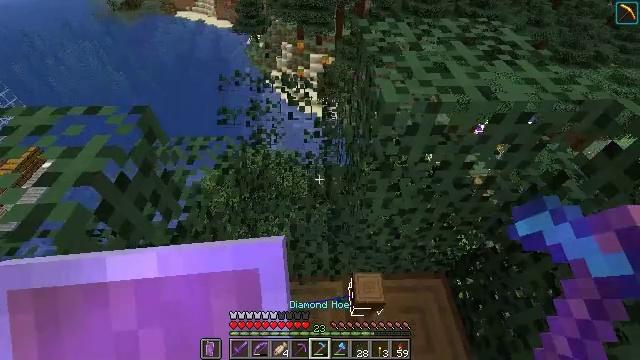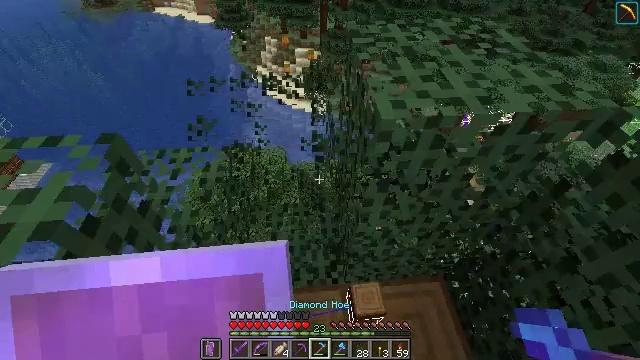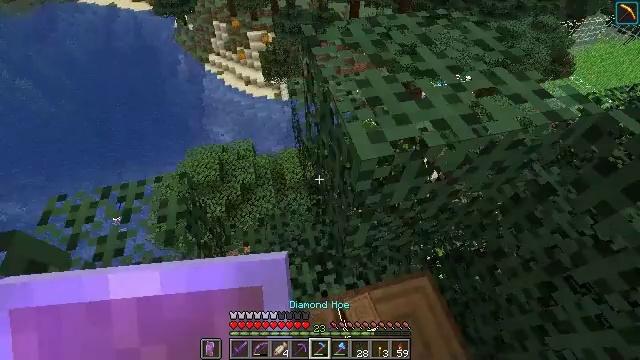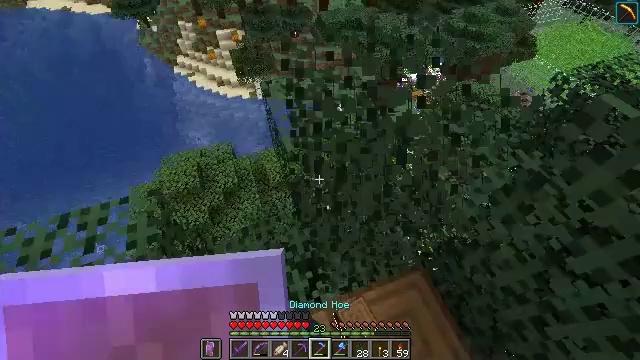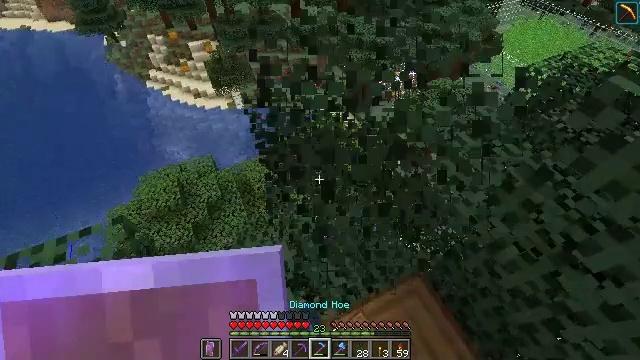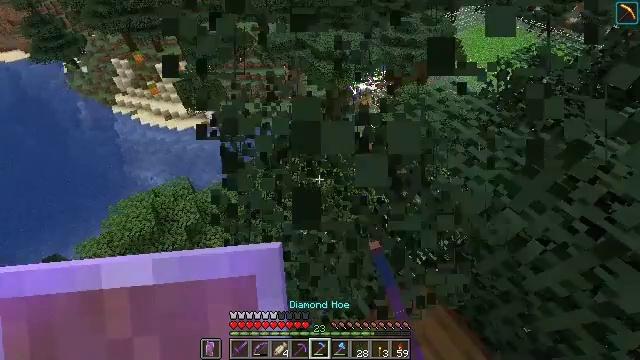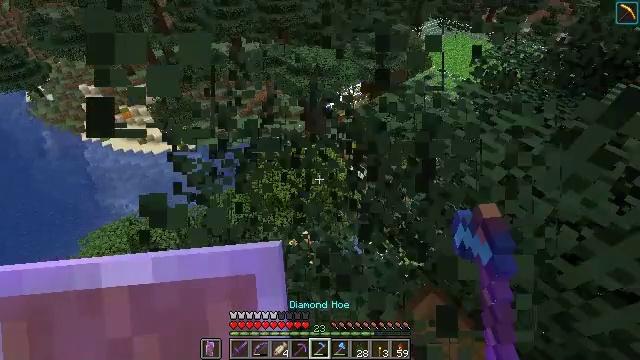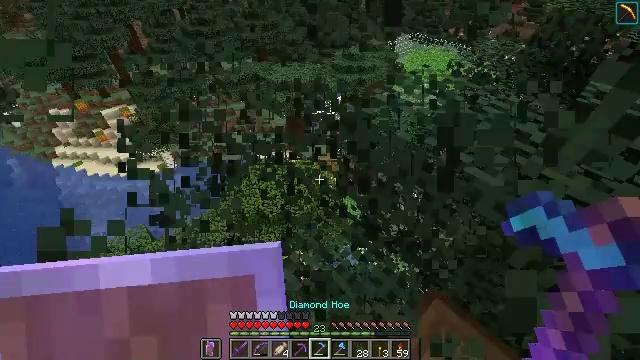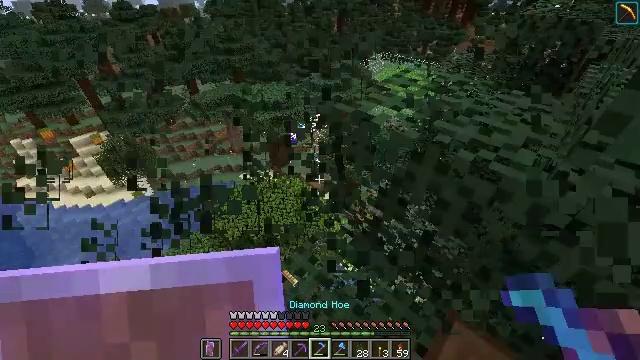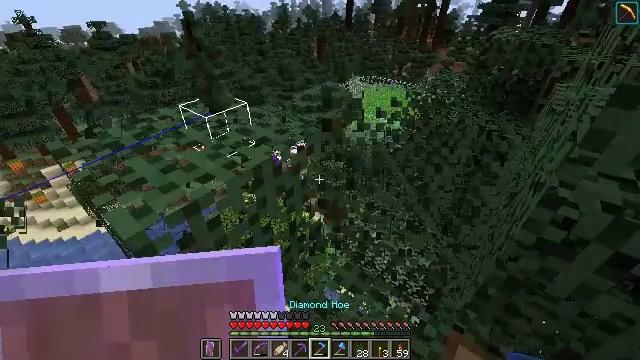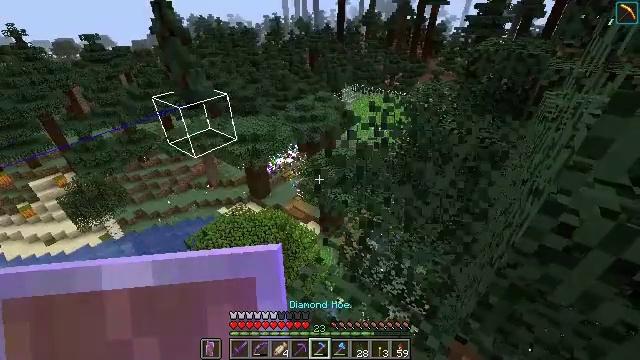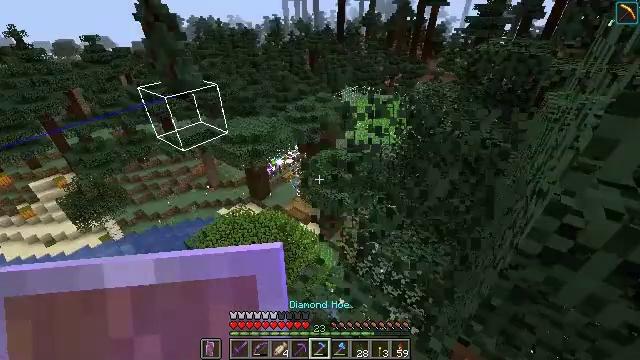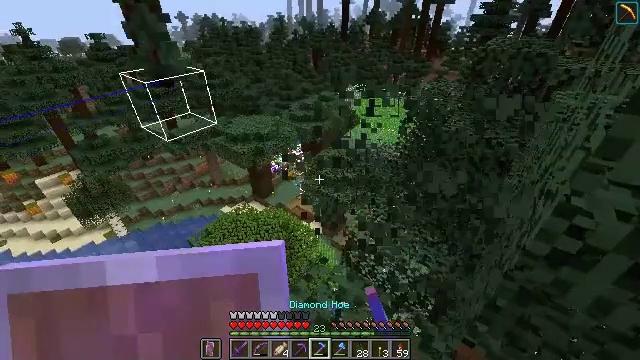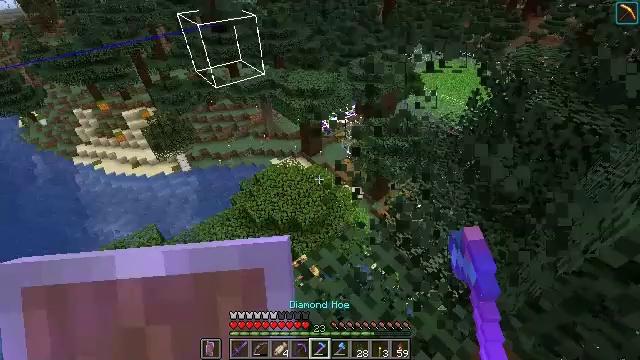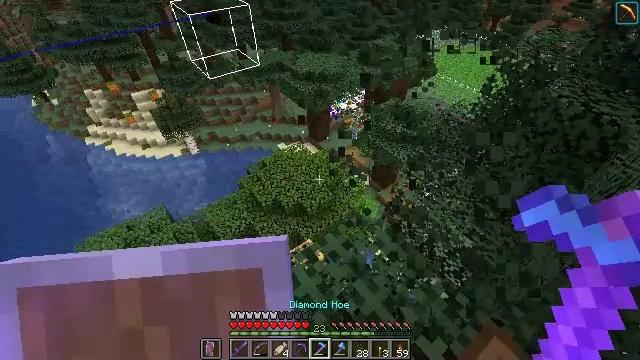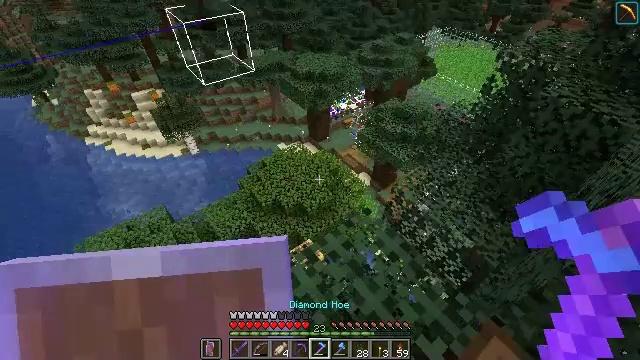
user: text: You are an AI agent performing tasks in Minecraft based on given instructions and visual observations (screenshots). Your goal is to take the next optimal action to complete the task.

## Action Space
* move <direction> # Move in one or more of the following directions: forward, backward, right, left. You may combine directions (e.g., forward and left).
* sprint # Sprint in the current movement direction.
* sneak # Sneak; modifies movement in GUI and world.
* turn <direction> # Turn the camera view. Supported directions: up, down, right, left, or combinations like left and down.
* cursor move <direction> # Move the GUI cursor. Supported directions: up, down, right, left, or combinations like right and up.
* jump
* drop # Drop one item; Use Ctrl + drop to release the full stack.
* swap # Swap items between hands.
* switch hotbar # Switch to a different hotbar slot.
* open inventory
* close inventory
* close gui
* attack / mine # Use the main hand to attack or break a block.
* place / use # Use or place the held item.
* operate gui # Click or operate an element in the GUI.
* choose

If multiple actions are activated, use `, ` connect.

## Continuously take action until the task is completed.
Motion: motion action
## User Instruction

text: Collect spruce leaves for landscaping.
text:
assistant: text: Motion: move forward, turn right and down, attack / mine
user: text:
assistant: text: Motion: move forward, turn right and down, attack / mine
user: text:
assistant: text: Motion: move forward, turn right and down, attack / mine
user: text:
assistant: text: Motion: move forward, turn right and up, attack / mine
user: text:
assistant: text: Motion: turn right and up, attack / mine
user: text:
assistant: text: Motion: turn right and up, attack / mine
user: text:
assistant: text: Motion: turn right and up, attack / mine
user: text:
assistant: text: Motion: turn right and up, attack / mine
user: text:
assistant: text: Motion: turn right and up, attack / mine
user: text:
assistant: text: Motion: turn right and up, attack / mine
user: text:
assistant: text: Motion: attack / mine
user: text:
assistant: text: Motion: attack / mine
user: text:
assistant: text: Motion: turn left and down, attack / mine
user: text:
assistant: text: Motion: turn left and down, attack / mine
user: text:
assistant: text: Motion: attack / mine
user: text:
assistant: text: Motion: turn right, attack / mine
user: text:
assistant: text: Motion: turn right and up, attack / mine
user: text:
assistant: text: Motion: turn right and up, attack / mine
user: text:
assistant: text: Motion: turn right and up, attack / mine
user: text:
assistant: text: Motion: turn right and up, attack / mine
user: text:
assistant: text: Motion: turn right and up, attack / mine
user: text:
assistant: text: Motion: turn right, attack / mine
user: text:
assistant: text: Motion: turn right and up, attack / mine
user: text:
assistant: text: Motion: turn right and up, attack / mine
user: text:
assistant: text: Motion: turn right and up, attack / mine
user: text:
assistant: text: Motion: attack / mine
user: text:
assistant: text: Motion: move forward, attack / mine
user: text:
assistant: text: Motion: move forward, turn left, attack / mine
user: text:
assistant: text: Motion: move forward, turn left, attack / mine
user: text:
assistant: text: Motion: move forward, turn left, attack / mine